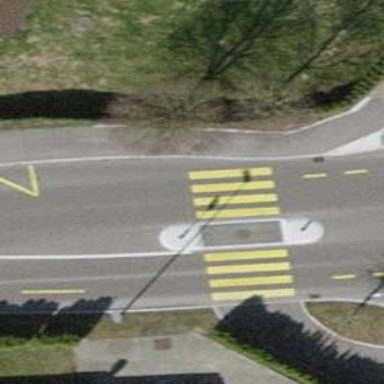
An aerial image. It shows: Uncontrolled zebra crossing with central island.